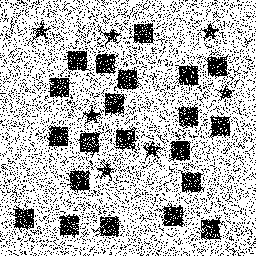
Squares: 21
Triangles: 0
Stars: 7
Total shapes: 28